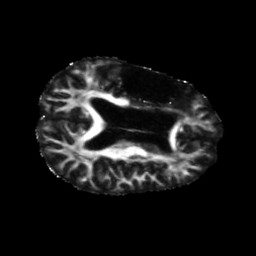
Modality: FA
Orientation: axial
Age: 61
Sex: male
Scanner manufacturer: siemens
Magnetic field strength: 3 T
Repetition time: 5.47 s
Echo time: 0.0854 s